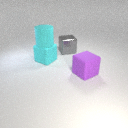
large gray metal cube to the right of large cyan rubber cube